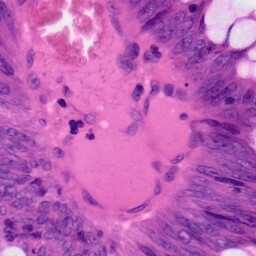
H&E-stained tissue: Colon